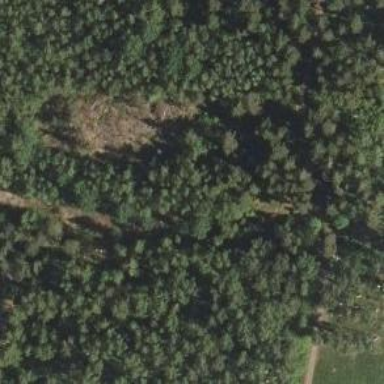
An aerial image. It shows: Forest area.